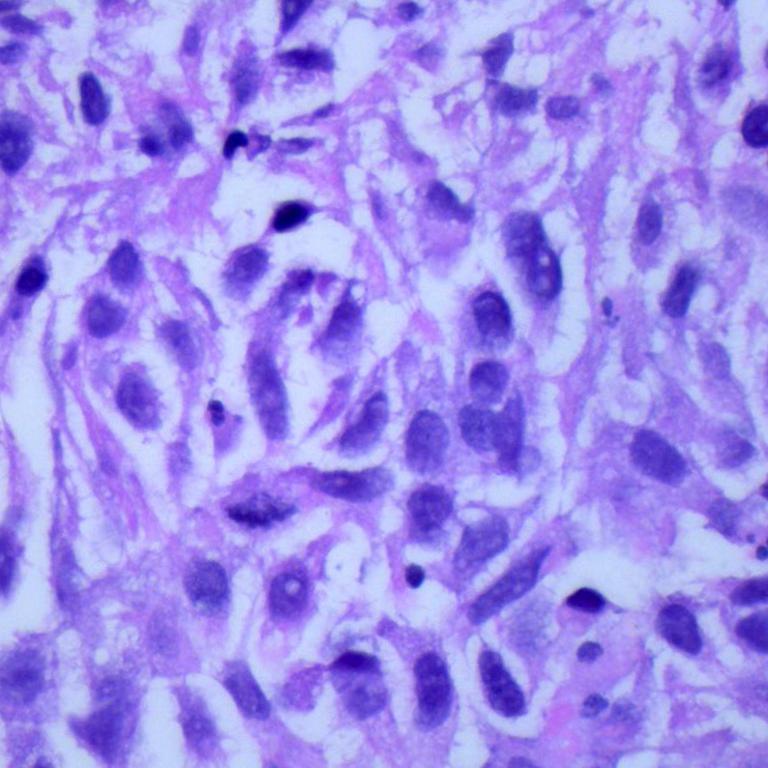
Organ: lung
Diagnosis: squamous carcinomas